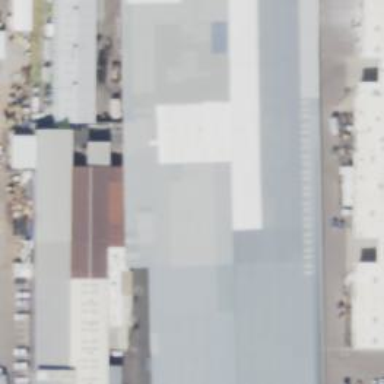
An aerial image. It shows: View of roof of building.